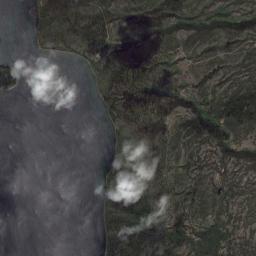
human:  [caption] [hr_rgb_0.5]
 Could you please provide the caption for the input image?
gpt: There is a little thin cloud above the brown farmland .

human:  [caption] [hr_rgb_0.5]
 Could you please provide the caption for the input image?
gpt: The cumulus clouds are located above the sea and the land covered by vegetation while some ups and downs are on the land .

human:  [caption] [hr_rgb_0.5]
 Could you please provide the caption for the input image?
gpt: Small white clouds floating on green land and blue sea .

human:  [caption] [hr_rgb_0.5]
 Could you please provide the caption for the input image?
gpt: The white cloud is above the mountain .

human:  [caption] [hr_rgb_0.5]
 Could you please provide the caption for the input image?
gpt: A few pieces of white clouds over a coast .